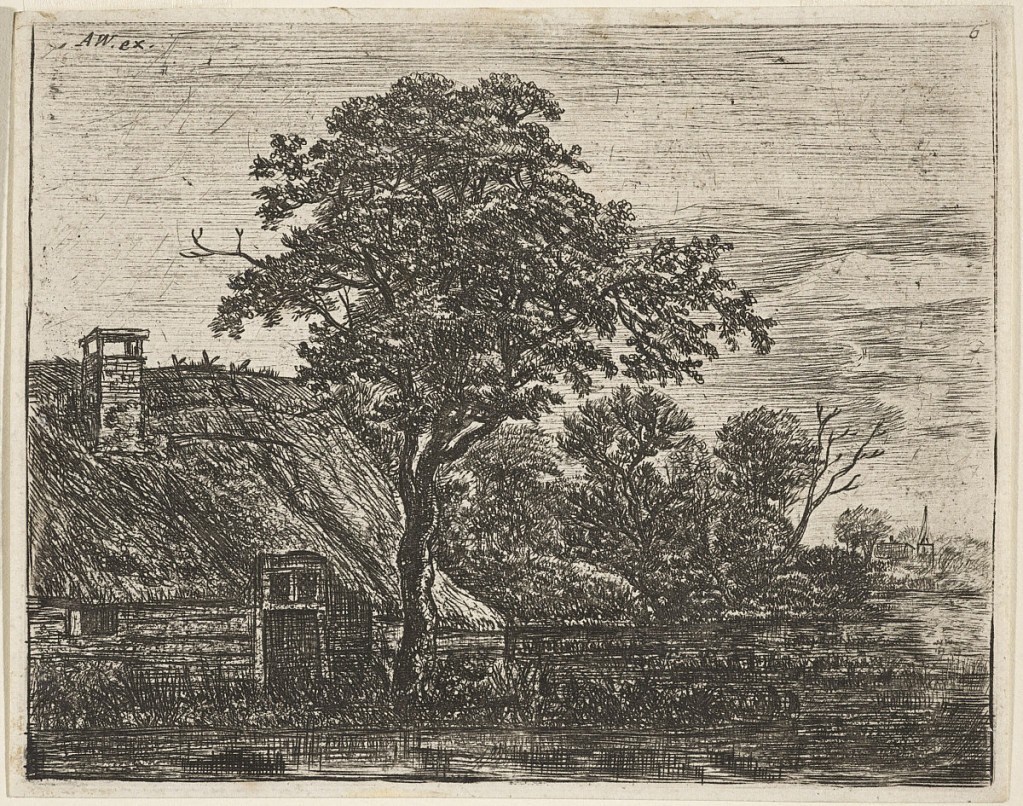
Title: Thatched Cottage by a Swamp in Evening Light
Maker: Antoni Waterloo, 1618–1677
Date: ca. 1650
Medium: Etching on white laid paper
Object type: Print
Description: A thatched cottage behind a large tree, left, on the edge of a swamp; a church spire in right distance, seen in evening light.